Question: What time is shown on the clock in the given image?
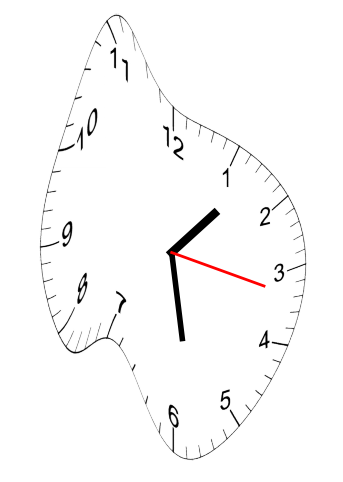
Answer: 01:28:17